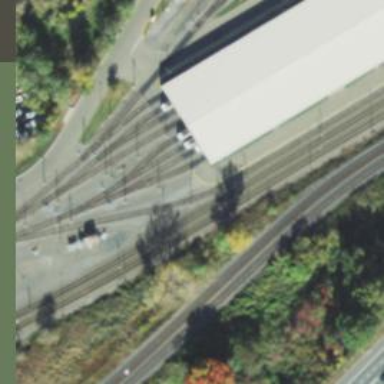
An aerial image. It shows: Light rail service yard with electrified contact lines.